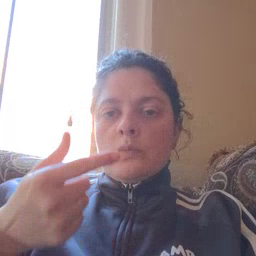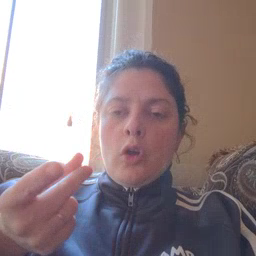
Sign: dog